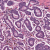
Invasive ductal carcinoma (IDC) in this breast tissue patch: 1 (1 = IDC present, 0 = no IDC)